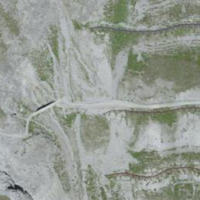
EUNIS habitat code: 31
Species observed at this site:
Aster alpinus